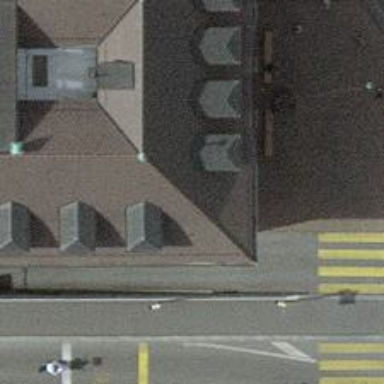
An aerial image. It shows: Asphalt footway with covered arcade. The footway is also sidewalk.